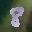
Label: 8